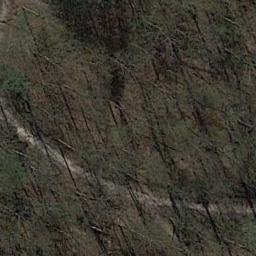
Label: forest